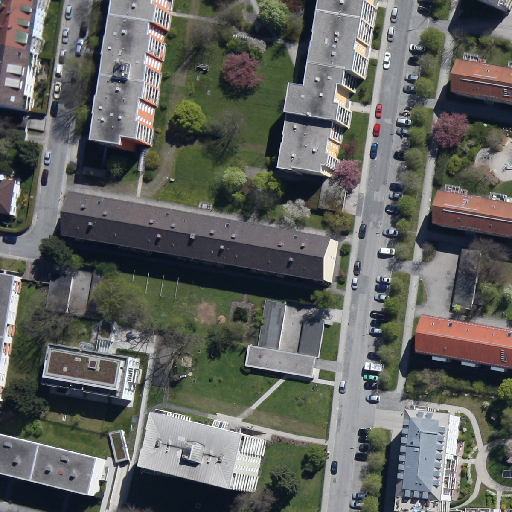
Referring expression: car